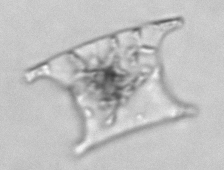
Label: Eucampia